Field crop: maize
Growth stage: 2
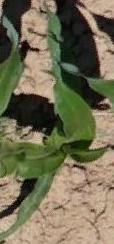
Species: maize